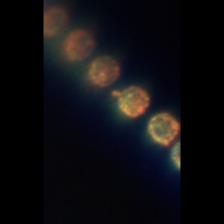
Taxon: Stephanopyxis
Group: Diatoms